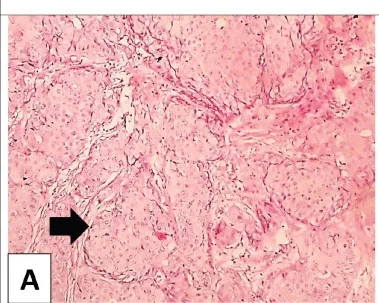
(A): Low power view of the breast infiltrating ductal carcinoma; NOS showing cords of large malignant cells (arrow) separated by scant stroma; no papillae are detected (H&E x 100).
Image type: pathology (h&e)